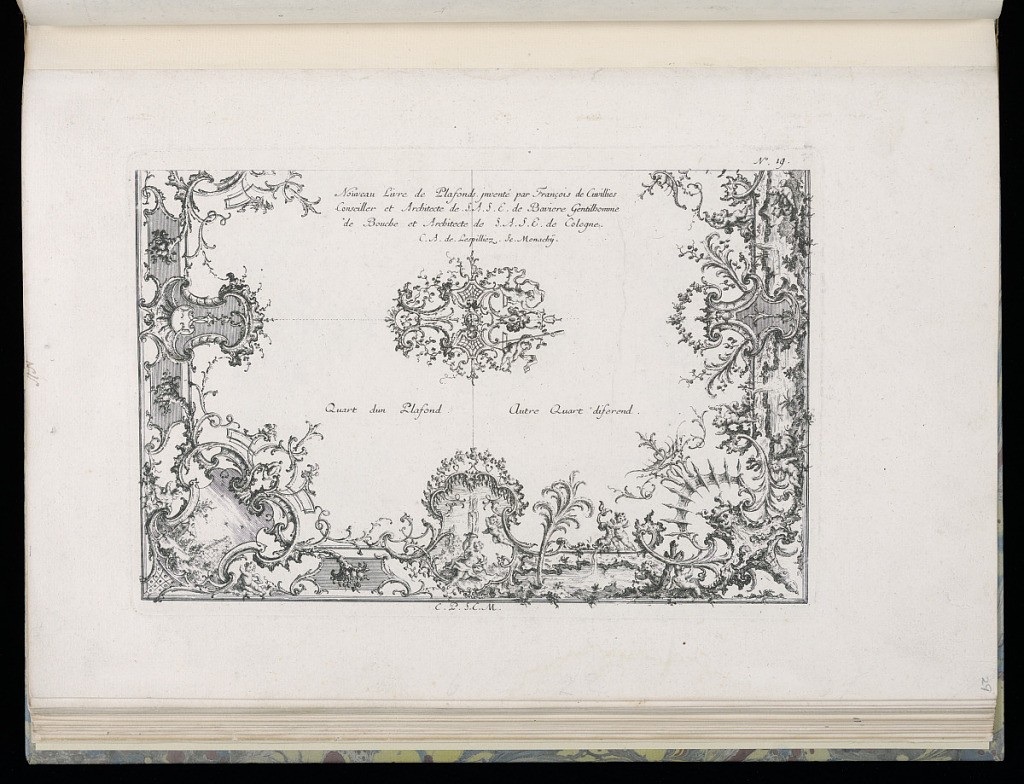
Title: Title Page
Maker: François de Cuvilliés the Elder, Belgian, 1695 - 1768
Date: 1740–68
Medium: Etching and engraving on paper
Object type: Bound print
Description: Rocaille design for two quarters of a ceiling with alternate suggestions divided by a central rosette.